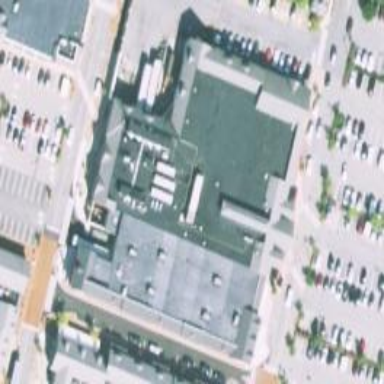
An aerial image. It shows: Retail building.